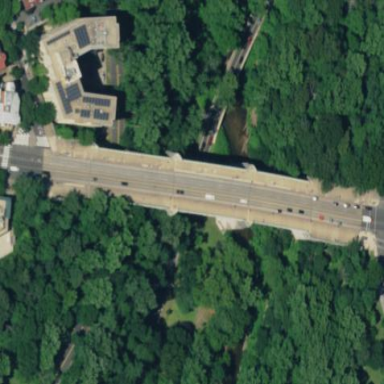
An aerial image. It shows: Arch bridge that is man-made.